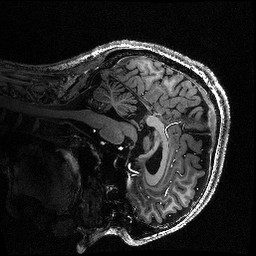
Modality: T1w
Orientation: sagittal
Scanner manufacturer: siemens
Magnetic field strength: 6.98 T
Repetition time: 2.36 s
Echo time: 0.00274 s